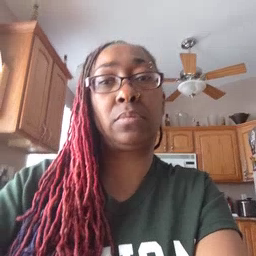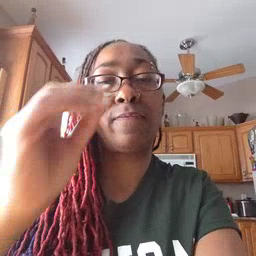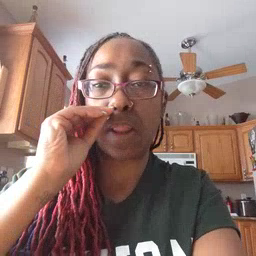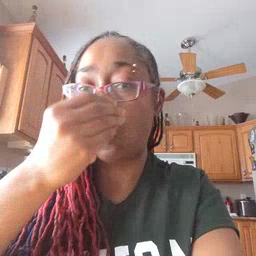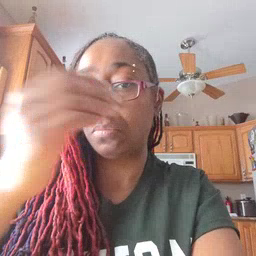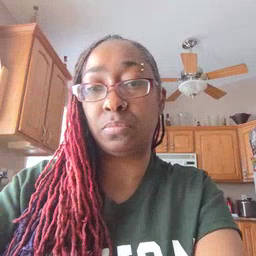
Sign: flower